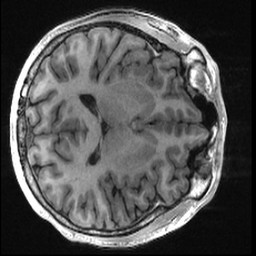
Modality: T1w
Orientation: axial
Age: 20
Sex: male